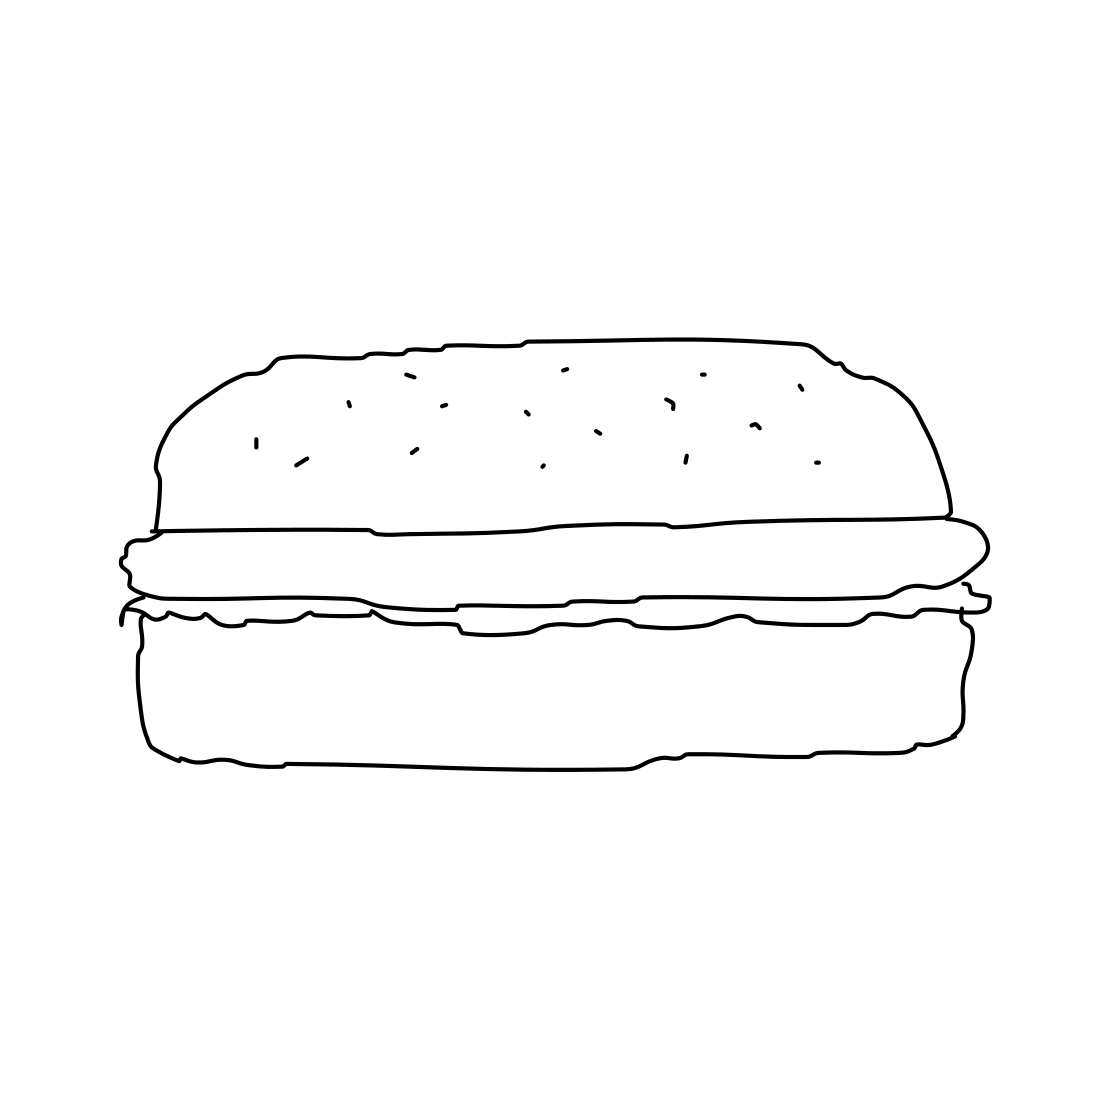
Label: hamburger